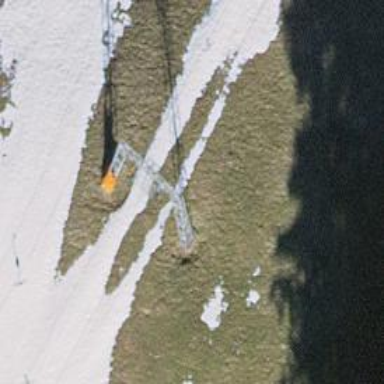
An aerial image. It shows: Pylon for aerialway.